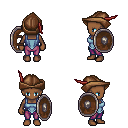
a pixel art fantasy rpg character, female body template, human, dark skin, blue vest, magenta pants, pink short mohawk hairstyle, leather cap, shield, four views (front, back, left, right), 2x2 character sprite sheet, small pixel art, hard edges, no anti-aliasing